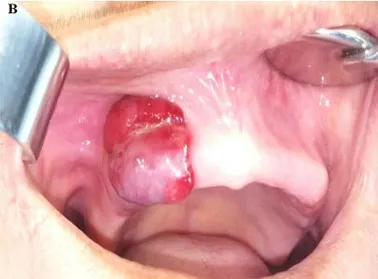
A,B) intraoral examination showing a single blue-reddish swelling on the left maxillary canine-premolar region.
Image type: medical_photograph (oral_photograph)